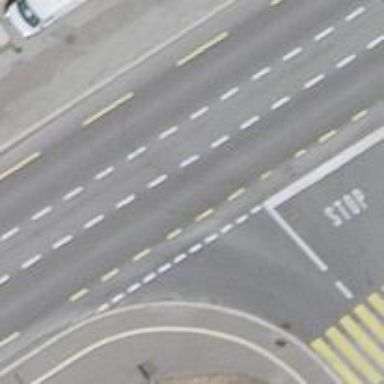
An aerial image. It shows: Primary highway with asphalt surface and designated lane for cyclists.